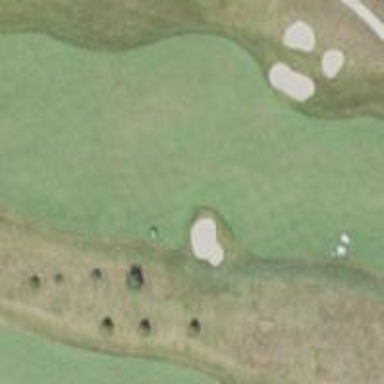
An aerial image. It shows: Golf fairway surrounded by grass.